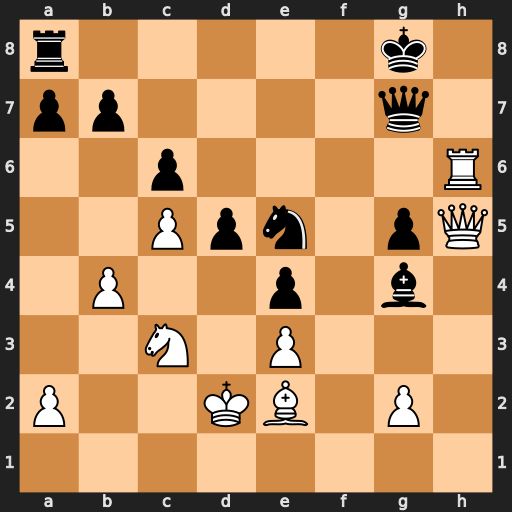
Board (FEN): r5k1/pp4q1/2p4R/2Ppn1pQ/1P2p1b1/2N1P3/P2KB1P1/8
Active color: w
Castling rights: -
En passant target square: -
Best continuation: Bxg4 Nxg4 Rg6